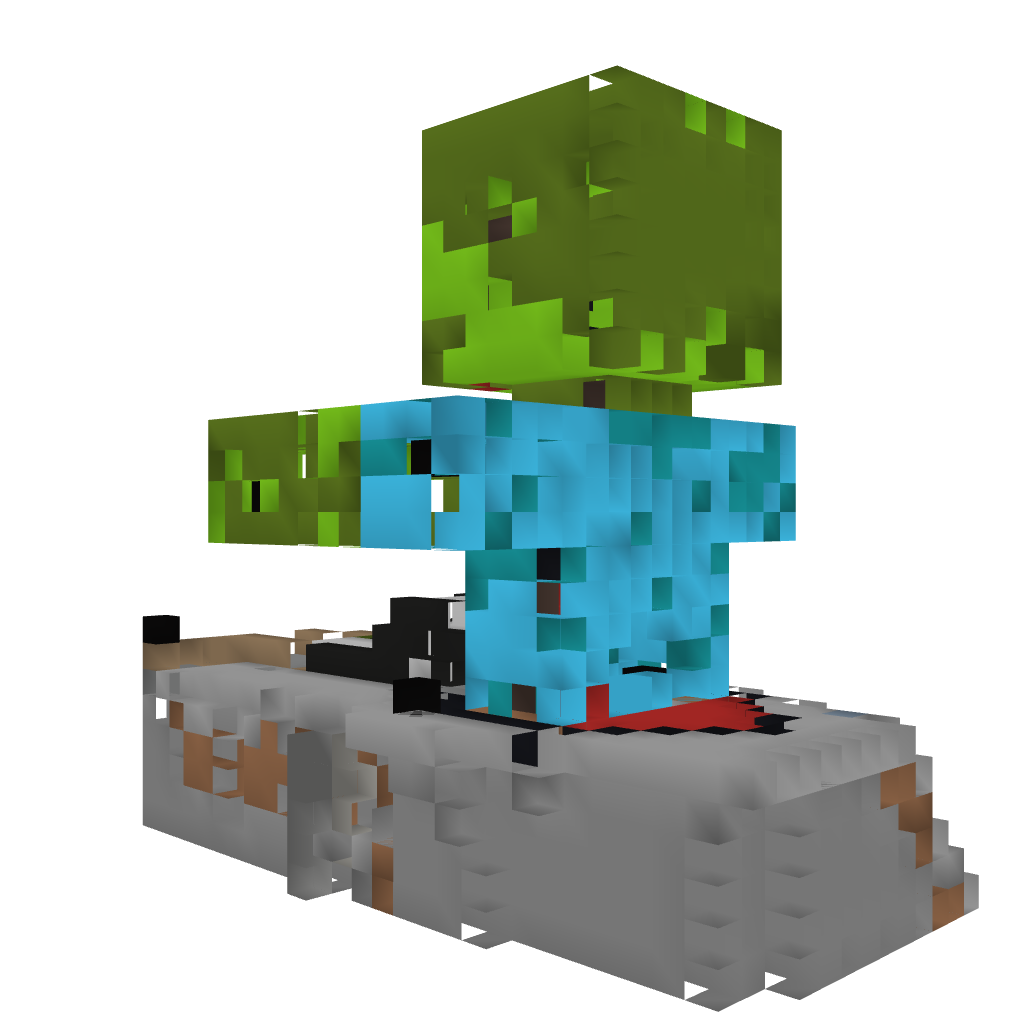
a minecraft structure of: Small zombie pixelart